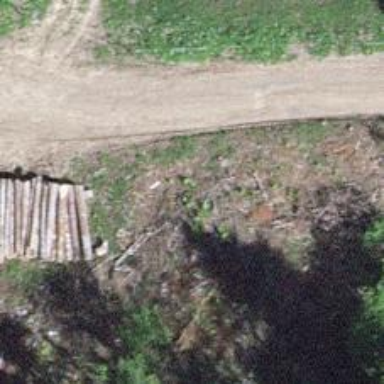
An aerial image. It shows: Bench for seating.